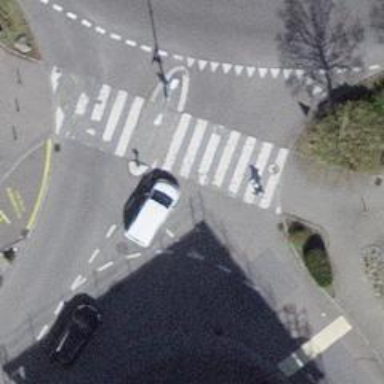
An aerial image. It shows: Uncontrolled zebra crossing with white island in between.